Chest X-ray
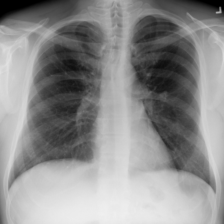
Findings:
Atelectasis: negative
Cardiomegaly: negative
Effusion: negative
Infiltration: negative
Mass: negative
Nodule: negative
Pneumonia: negative
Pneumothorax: negative
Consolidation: negative
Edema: negative
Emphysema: negative
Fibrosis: negative
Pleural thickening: negative
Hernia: negative